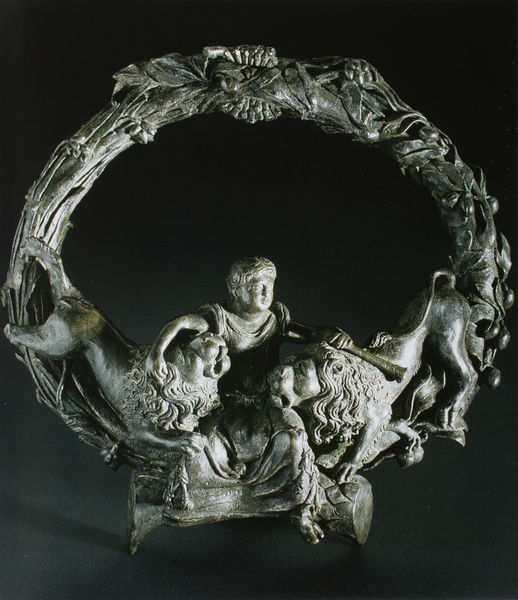
Titel: Türklopfer
Künstler: Gian Gerolamo Grandi
Standort: Trient
Institution: Castello del Buonconsiglio
Schlagwörter: baum, blätter, fuß, hand, held, kopf, laub, mann, umhang, bäume, mädchen, sitzen, äste, blume, blumen, finger, frau, grau, haar, schwarz, stroh, szene, blick, tier, tiere, ornament, alt, arm, augen, mensch, silber, tod, füllhorn, horn, instrument, baumstamm, halme, stamm, figur, gewand, kind, pflanze, pflanzen, krone, kreis, rund, engel, skulptur, beine, mähne, schweif, relief, umarmung, zwei, bündel, halm, kaiser, symmetrie, floral, metall, bronze, plastik, junge, ring, foto, fotografie, zinn, antike, knabe, zweig, nixe, herrscher, allegorie, kranz, lorbeer, lorbeerkranz, mythologie, frieden, rom, ranke, streicheln, flöte, schoss, jüngling, löwen, antik, toga, maul, müde, reif, fernrohr, löwe, meerjungfrau, katzen, bänder, guss, dekorativ, sieger, baumstumpf, römisch, bronzeguss, klauen, rud, löwenmähne, patina, ährenkranz, hüter, fischschwanz, türklopfer, mench, löwenbändiger, jonas, simson, samson, gebändigt, mrau, zwei löwen, aring